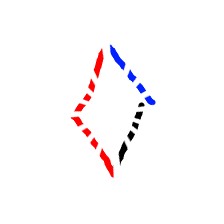
Shape: rhombus